Question: I am implementing a patch-cord based system for connecting boxes. I would like to know what my best options are for rendering the patch-cords, here is a screen shot, the cable is a mock-up in Gimp:

The patcher background now is a '<div>', so are the boxes and so are the "ports" (the blueish little squares inside the boxes that are the terminals of the cables).
Should I go straight to making the background a canvas or dynamically updated SVG? Or is it better to use an HTML element for each cord. I could see these advantage over canvas:
- - - 'z-index'
The disadvantages of layered HTML elements might be
- -
---
In terms of interactivity, I am concluding that inline SVG would be the best approach. However, I am worried about the performance. For example, <URL> where you can drag some SVG components around is ridiculously slow on a modern computer. Is it just bad programming or an inherent problem of SVG?
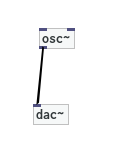
Answer: I ended up using '<div>' elements for the boxes and a single '<svg>' for all the patch cords.